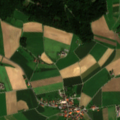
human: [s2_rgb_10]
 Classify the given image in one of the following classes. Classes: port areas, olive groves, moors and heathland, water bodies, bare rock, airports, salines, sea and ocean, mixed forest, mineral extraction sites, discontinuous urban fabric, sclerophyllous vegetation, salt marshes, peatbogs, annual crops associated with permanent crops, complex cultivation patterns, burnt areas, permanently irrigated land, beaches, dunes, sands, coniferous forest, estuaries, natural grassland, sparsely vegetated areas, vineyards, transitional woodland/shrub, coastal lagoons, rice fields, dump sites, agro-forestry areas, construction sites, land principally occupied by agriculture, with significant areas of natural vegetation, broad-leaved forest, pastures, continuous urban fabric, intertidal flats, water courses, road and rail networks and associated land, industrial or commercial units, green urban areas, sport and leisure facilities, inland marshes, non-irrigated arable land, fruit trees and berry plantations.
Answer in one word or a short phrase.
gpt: non-irrigated arable land, coniferous forest